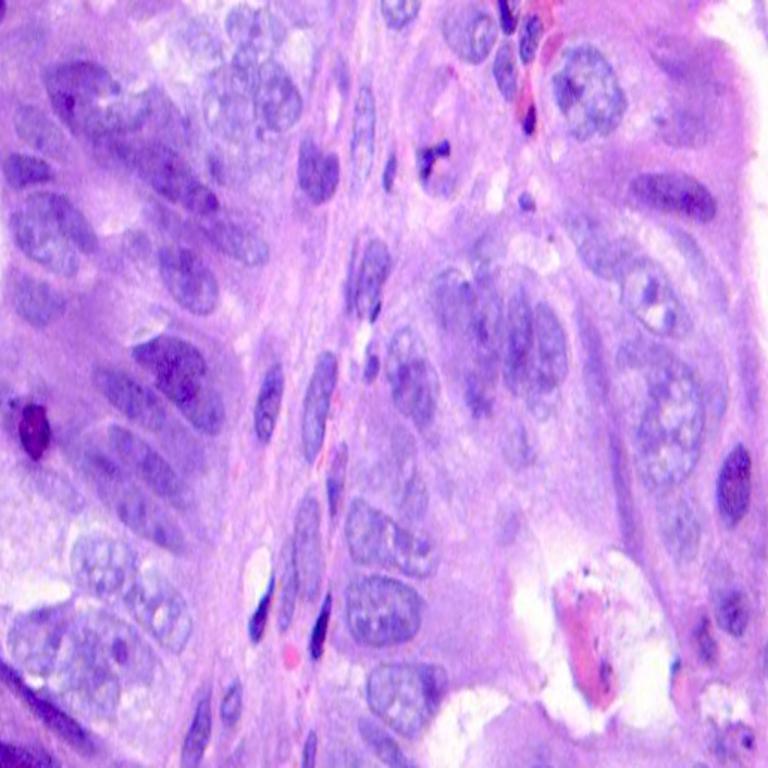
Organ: colon
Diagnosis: adenocarcinomas